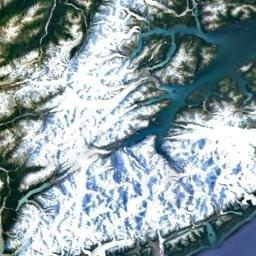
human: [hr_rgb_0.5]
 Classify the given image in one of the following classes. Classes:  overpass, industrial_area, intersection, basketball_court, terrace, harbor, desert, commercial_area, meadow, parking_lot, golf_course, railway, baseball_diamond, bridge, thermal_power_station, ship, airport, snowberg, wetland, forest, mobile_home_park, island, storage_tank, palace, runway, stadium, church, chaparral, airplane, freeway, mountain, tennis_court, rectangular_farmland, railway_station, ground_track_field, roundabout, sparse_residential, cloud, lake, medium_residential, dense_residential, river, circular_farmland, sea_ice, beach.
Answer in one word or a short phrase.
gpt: snowberg